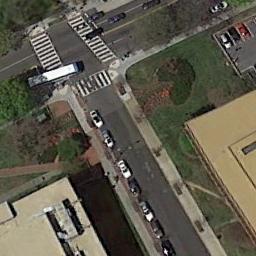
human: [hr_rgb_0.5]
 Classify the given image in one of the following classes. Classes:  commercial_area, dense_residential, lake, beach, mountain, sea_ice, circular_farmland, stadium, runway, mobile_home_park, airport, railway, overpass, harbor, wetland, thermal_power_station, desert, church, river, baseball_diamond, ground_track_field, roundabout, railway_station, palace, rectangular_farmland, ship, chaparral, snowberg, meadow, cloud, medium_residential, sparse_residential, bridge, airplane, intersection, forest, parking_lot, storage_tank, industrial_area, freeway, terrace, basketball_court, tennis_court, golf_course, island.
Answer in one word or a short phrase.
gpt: intersection